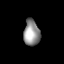
Tissue: lung
Cell type: Endothelial cells
Senescence score: 0.7269
Nuclear area (px): 408
Mean DAPI intensity: 148.255